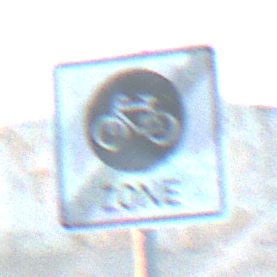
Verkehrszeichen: EndeFahrradzone
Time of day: SunriseSunset
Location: Outdoor (Beach)
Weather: PartlyCloudy
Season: NotSpecified
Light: Natural